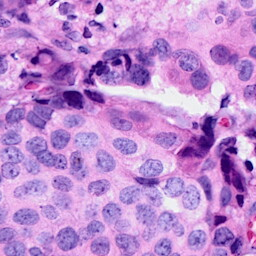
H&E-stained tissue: Breast